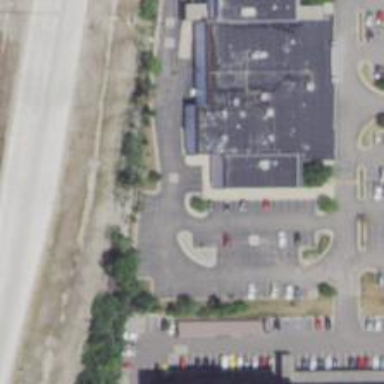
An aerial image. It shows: Retail building.